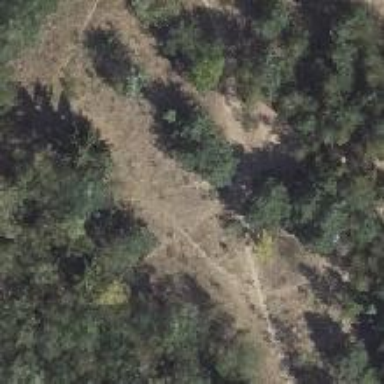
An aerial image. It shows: Dirt path.